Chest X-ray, AP view. Patient: 63 years old, sex M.
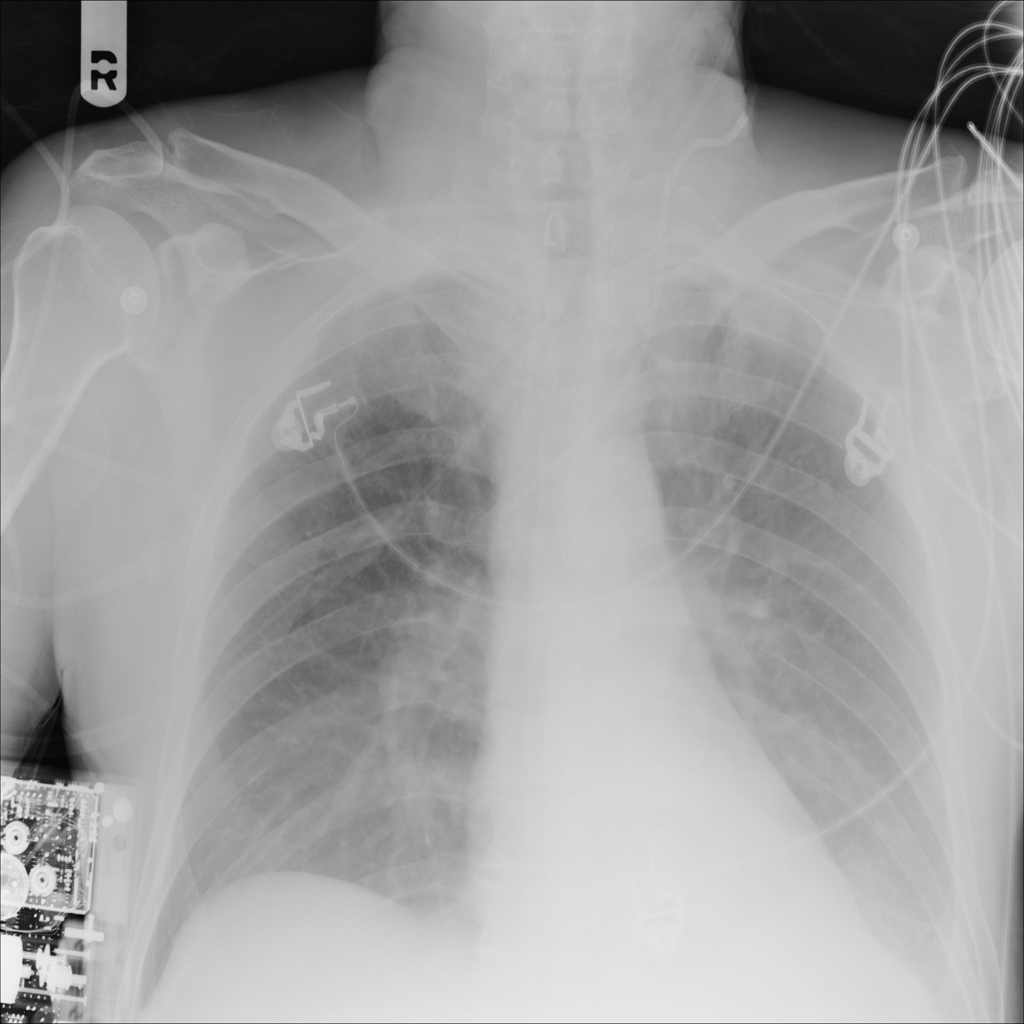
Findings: Infiltration